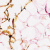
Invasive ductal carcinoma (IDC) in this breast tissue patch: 0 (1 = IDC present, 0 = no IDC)